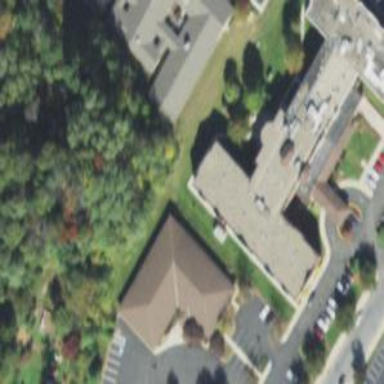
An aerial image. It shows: Nursing home building.